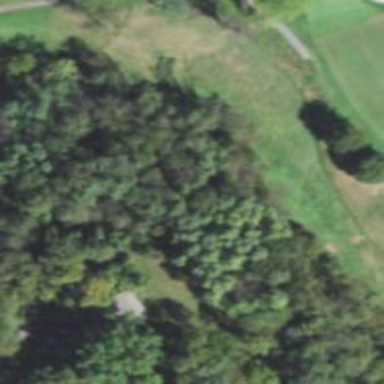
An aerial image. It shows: Rough grassy area used for golf.